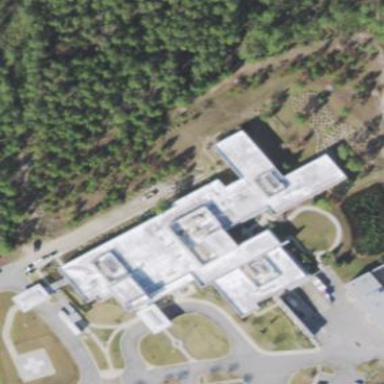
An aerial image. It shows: Hospital building.